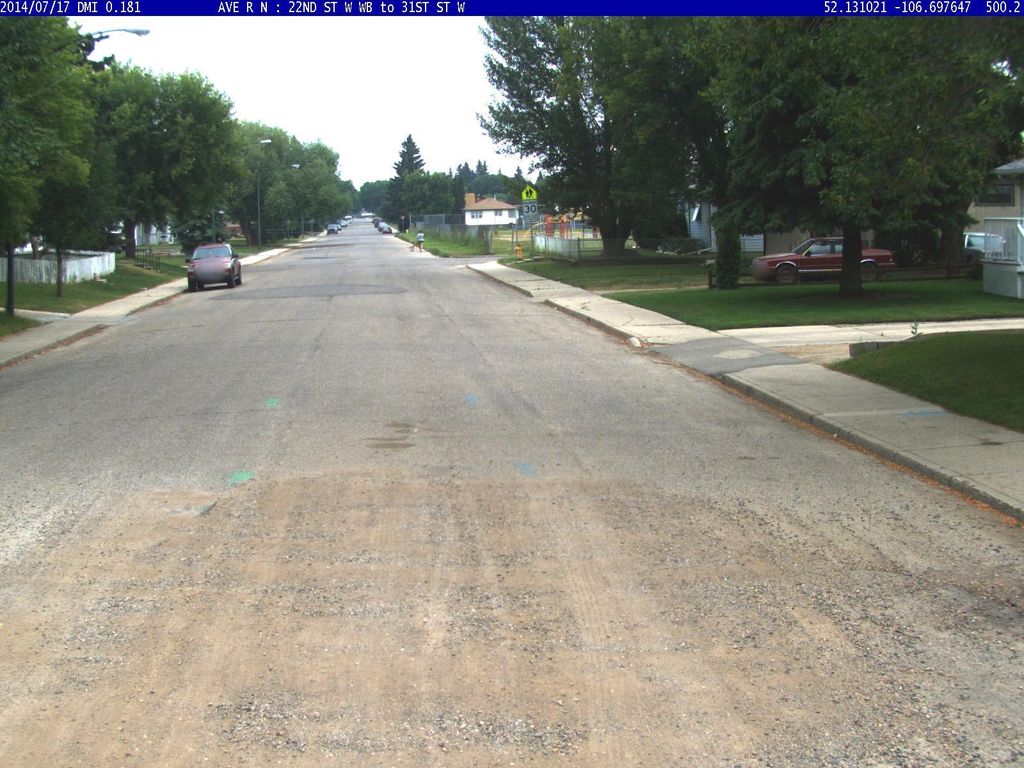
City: saskatoon